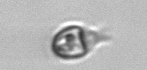
Label: Balanion